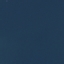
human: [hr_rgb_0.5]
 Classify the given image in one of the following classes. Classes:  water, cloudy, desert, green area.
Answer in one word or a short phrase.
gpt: water